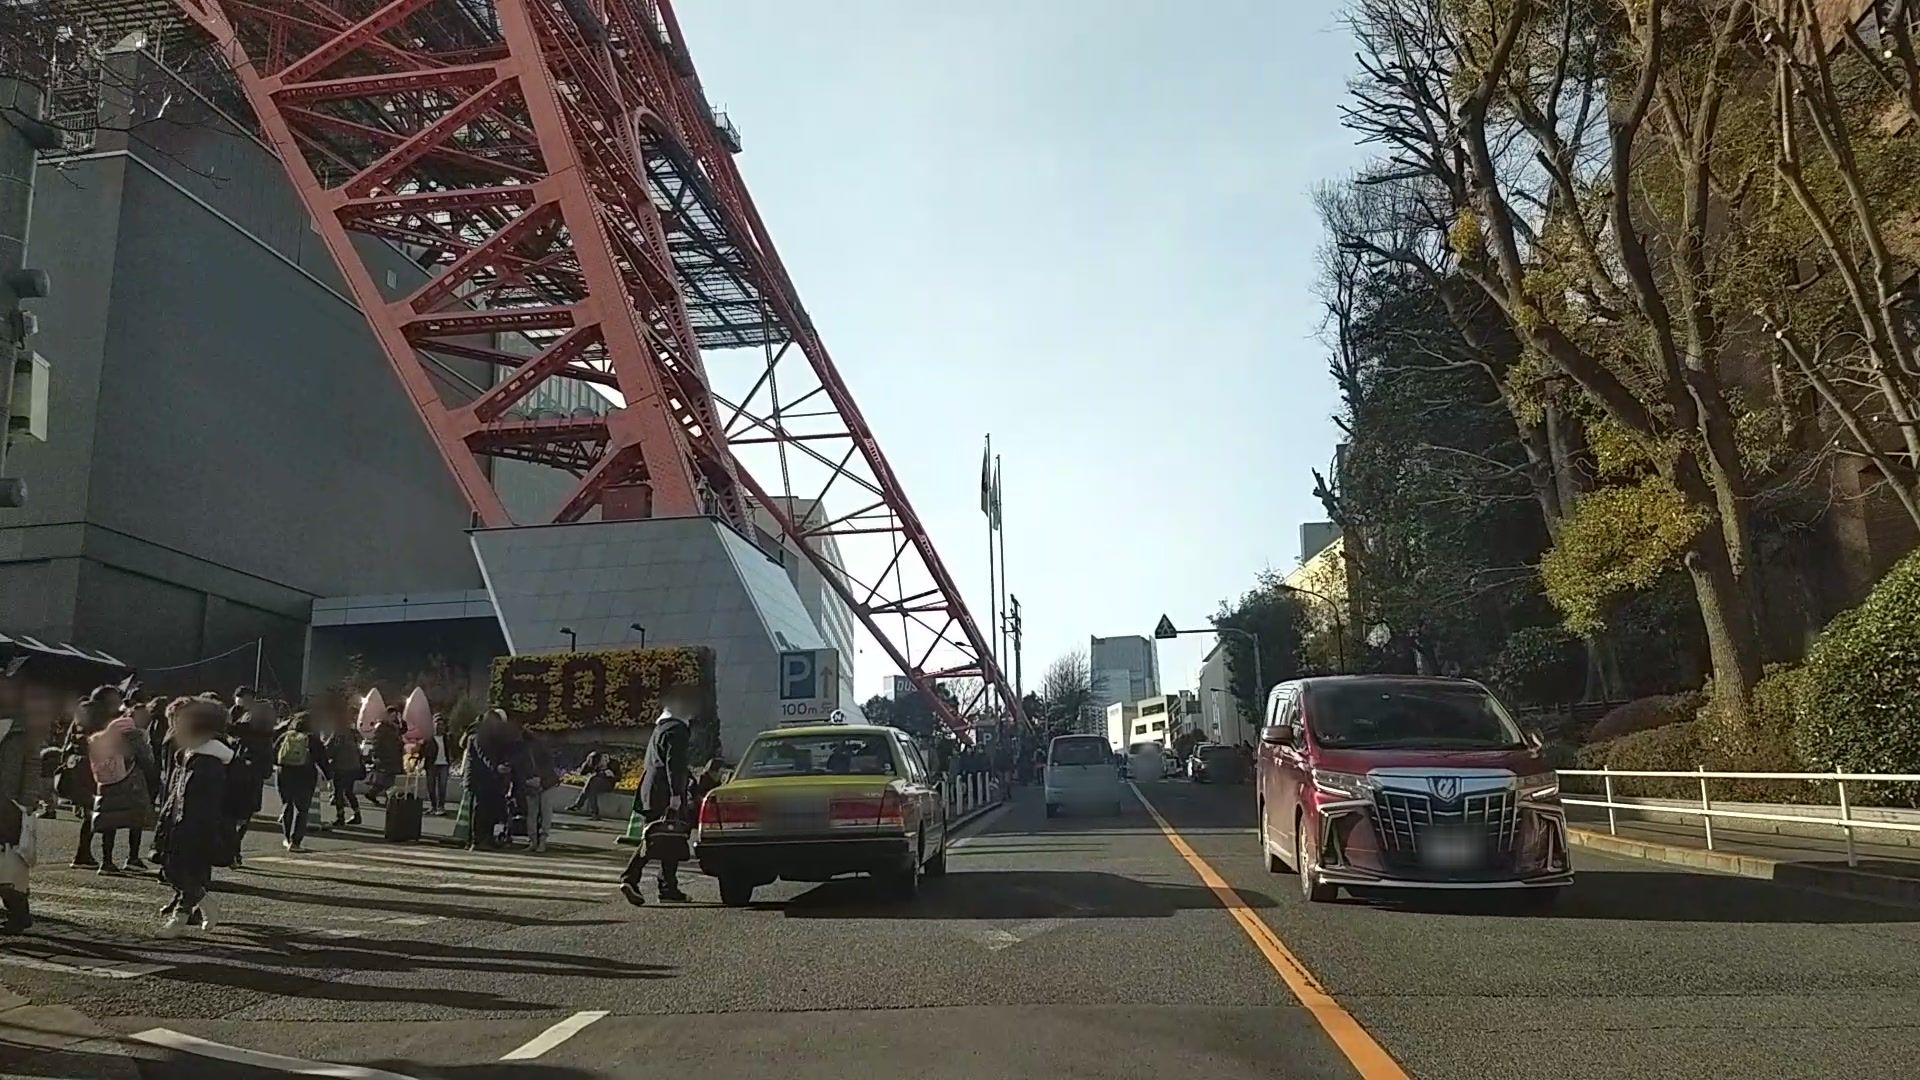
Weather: clear
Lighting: day
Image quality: good
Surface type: driving surface
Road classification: tertiary
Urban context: urban centre
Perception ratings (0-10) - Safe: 5.64, Lively: 3.48, Beautiful: 5.16, Boring: 0.5, Depressing: 2.92, Wealthy: 5.25